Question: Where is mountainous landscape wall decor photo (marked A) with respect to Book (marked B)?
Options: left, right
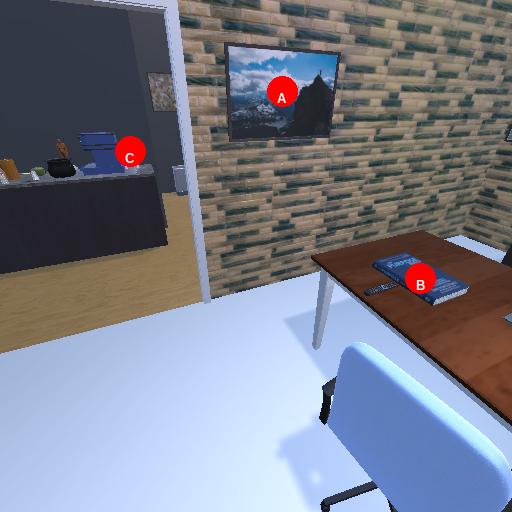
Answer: left